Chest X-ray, AP view. Patient: 2 years old, sex F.
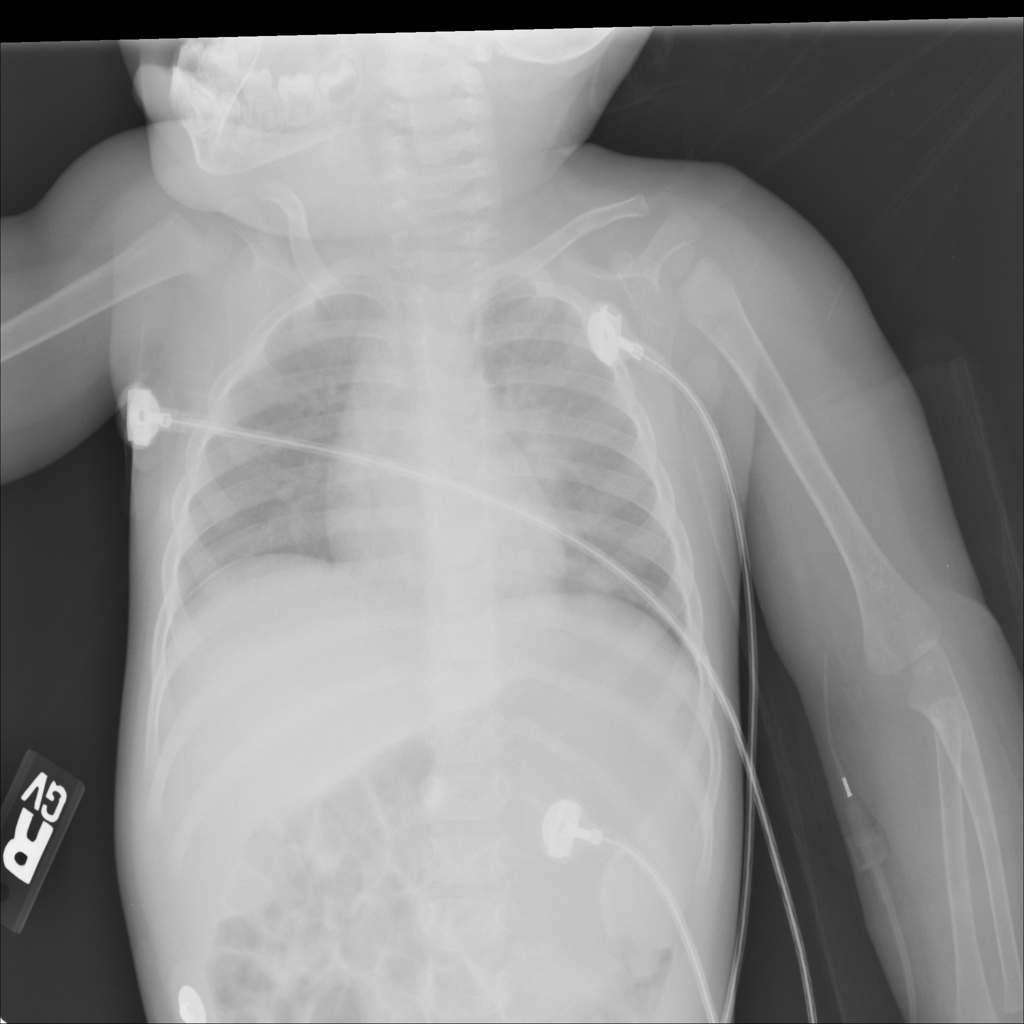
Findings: No Finding